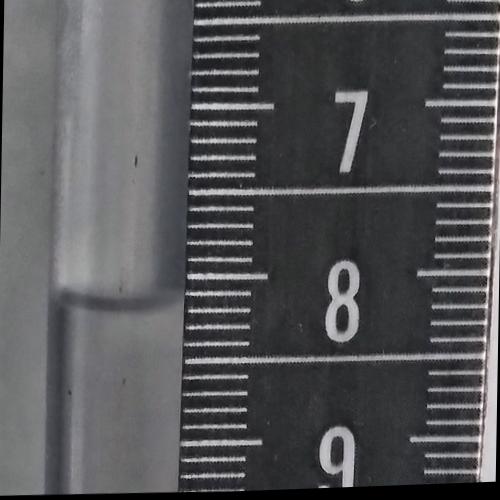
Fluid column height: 8.2 cm